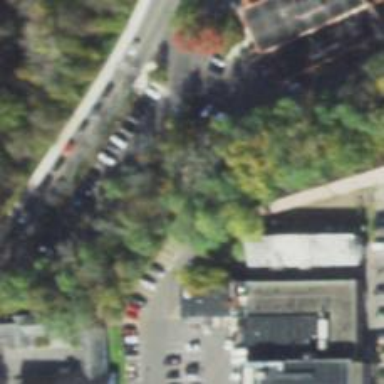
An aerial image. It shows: Footway along the road.